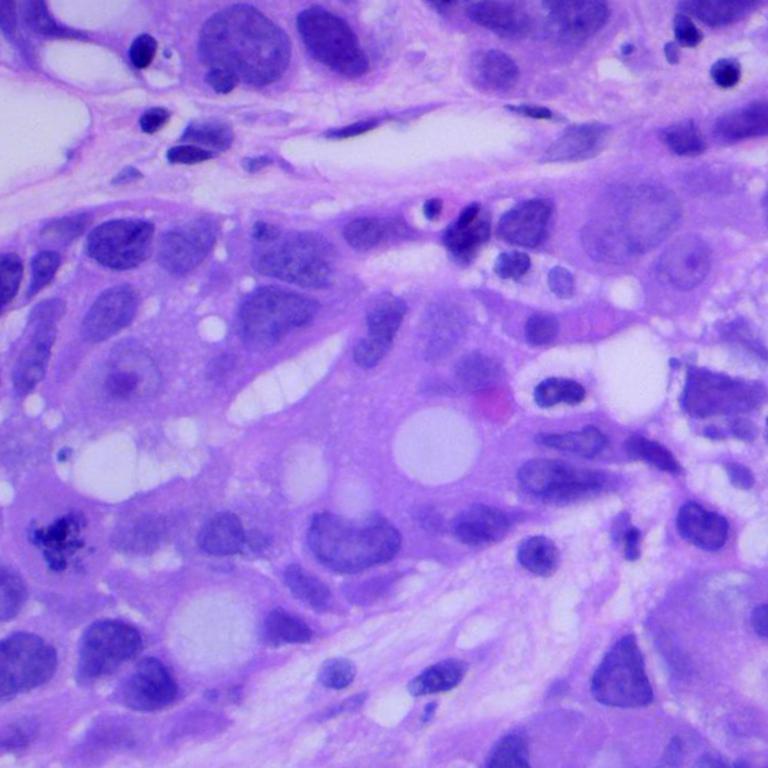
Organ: lung
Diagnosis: adenocarcinomas